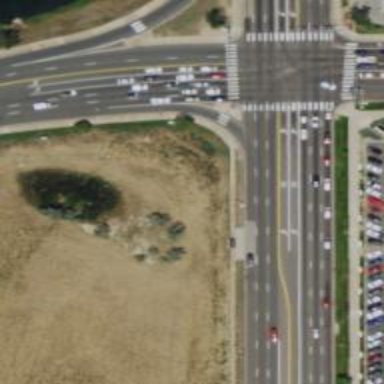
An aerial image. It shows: Primary link road with asphalt surface.